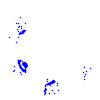
Particle: proton